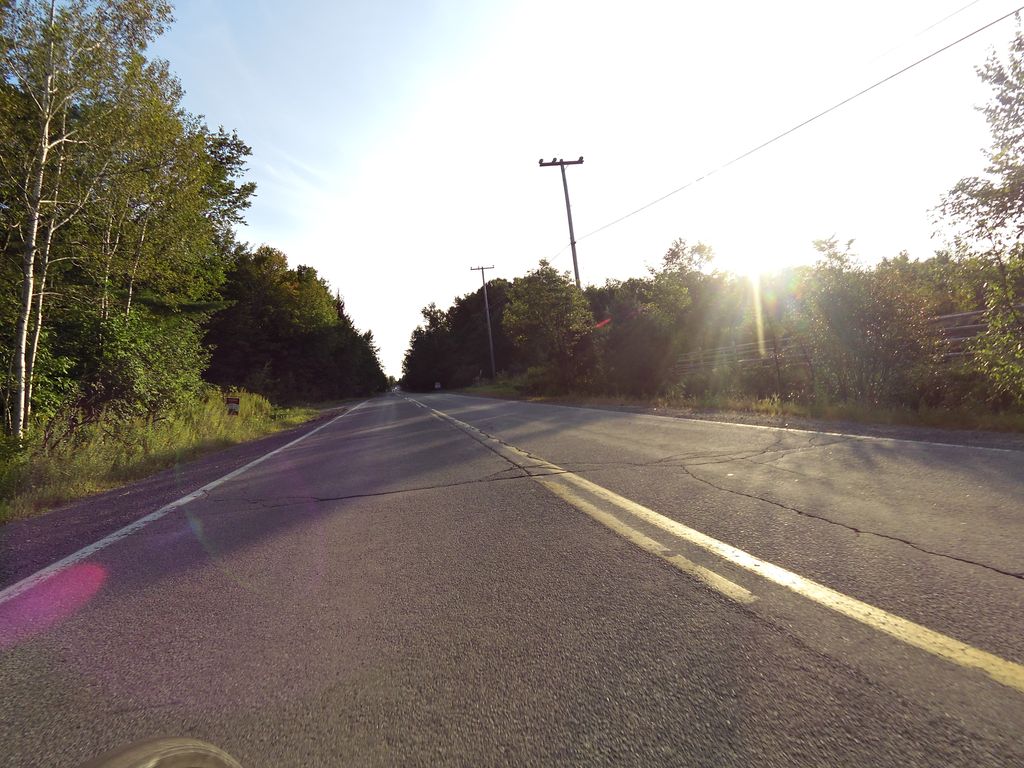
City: ottawa-gatineau